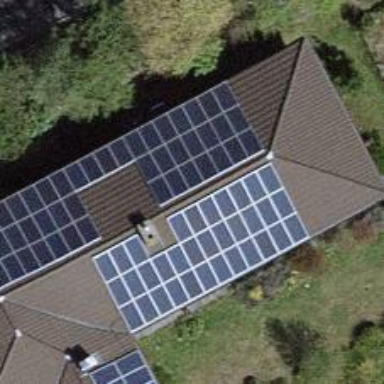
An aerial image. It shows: Solar photovoltaic panel generator.